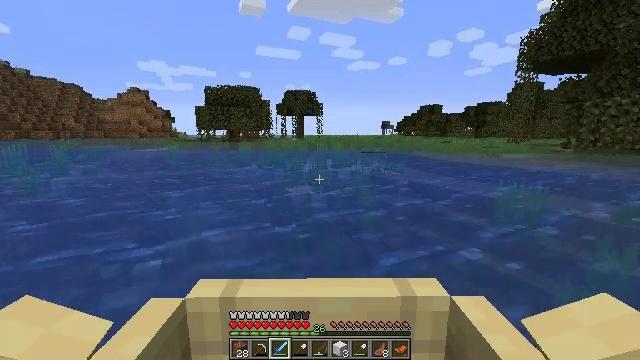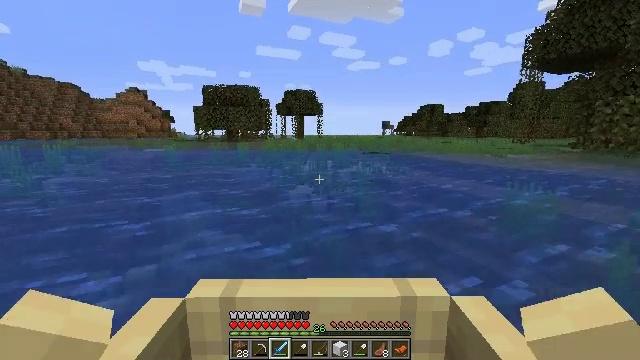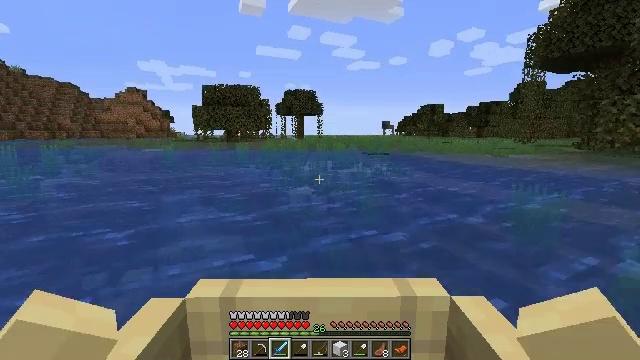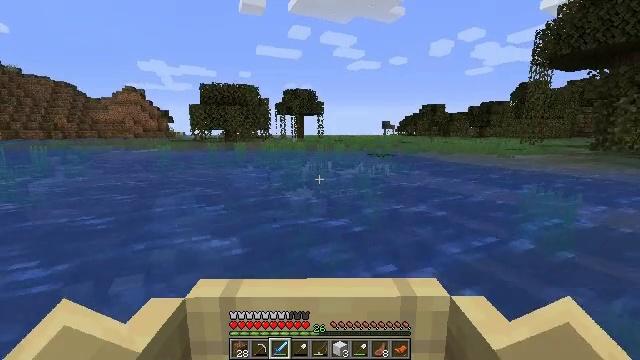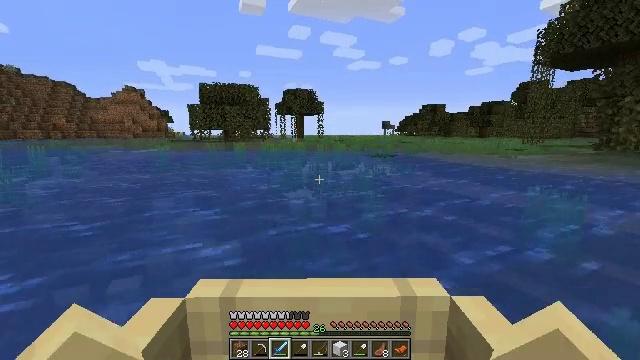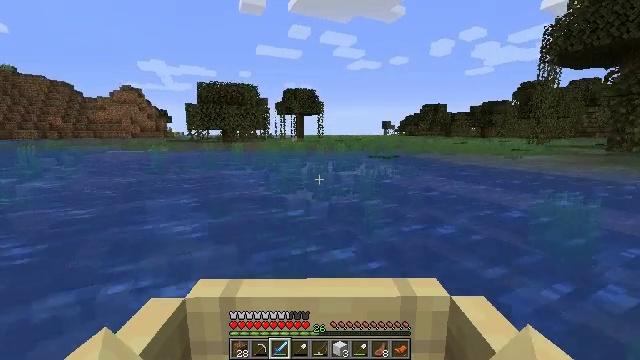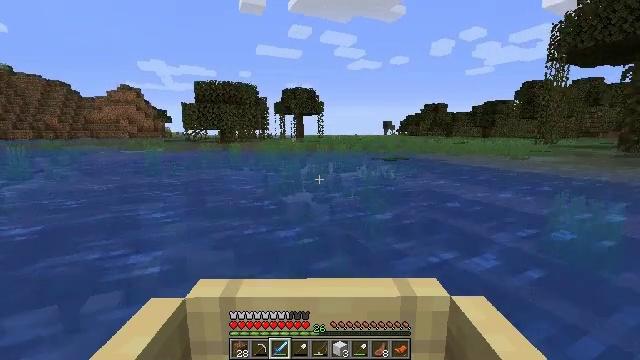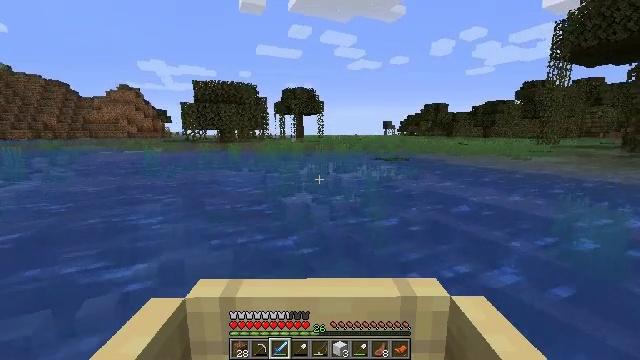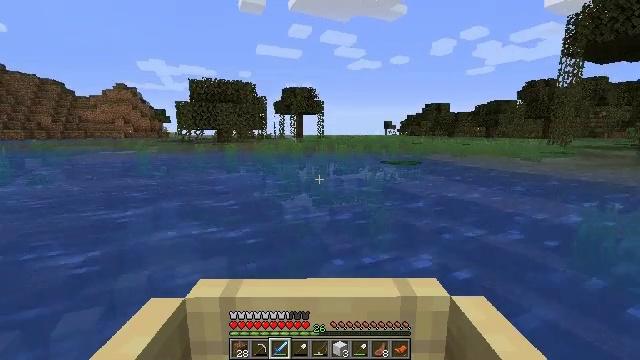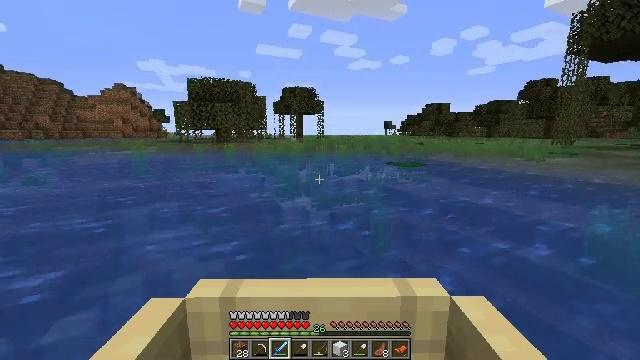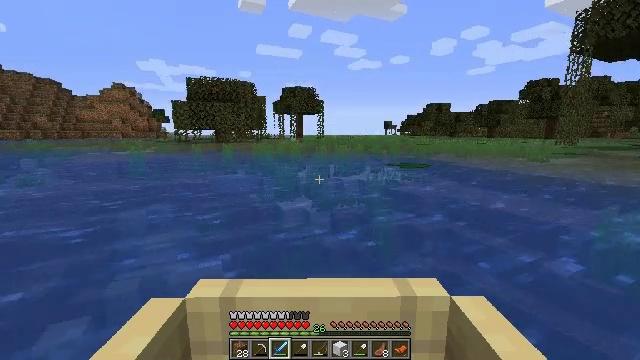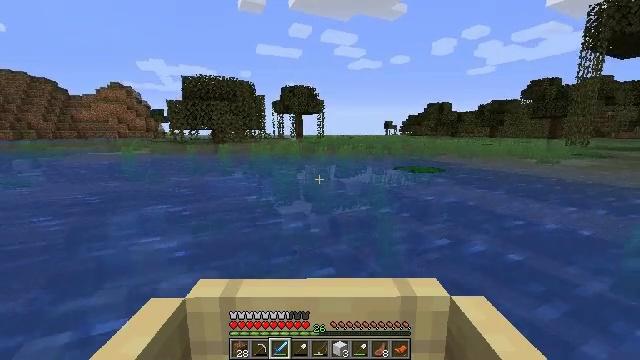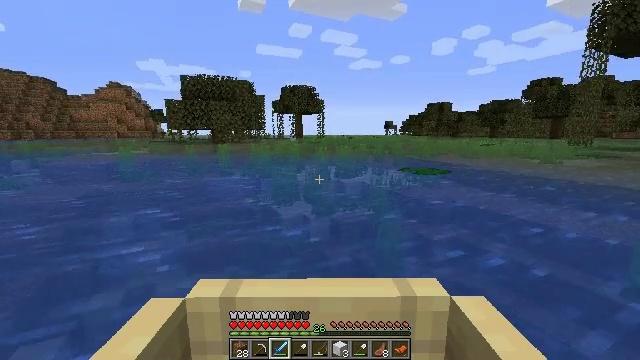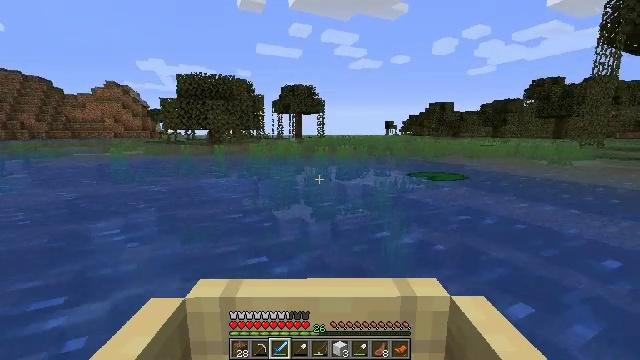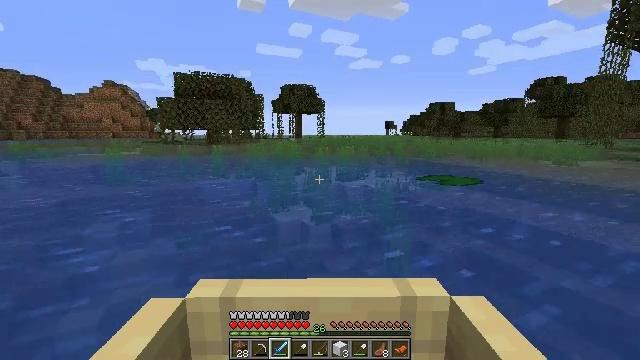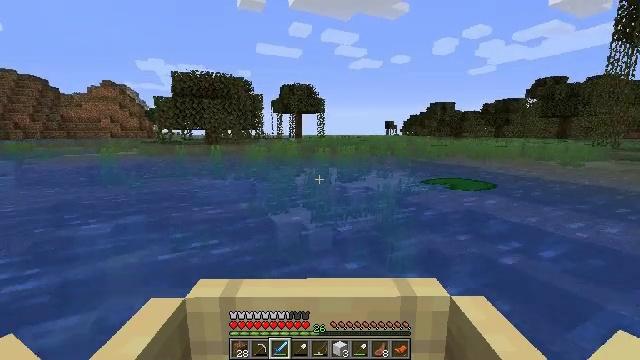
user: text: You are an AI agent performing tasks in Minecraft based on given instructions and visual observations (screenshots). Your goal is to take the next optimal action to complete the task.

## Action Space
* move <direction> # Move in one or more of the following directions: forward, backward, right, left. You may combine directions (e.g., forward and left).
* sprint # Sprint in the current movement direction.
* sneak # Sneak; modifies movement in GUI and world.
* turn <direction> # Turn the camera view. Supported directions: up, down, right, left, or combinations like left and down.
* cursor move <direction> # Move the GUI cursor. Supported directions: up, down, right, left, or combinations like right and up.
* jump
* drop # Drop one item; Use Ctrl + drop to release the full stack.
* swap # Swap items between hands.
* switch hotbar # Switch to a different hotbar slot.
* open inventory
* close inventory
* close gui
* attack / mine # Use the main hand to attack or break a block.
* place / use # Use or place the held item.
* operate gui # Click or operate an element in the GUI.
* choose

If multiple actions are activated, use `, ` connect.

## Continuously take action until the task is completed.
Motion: motion action
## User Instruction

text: Drop a lily pad.
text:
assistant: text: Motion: move forward
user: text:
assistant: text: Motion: move forward
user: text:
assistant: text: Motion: move forward
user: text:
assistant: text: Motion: move forward
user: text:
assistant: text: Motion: move forward
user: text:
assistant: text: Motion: move forward
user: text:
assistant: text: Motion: move forward
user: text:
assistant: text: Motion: move forward
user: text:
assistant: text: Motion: move forward
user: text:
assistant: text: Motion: move forward
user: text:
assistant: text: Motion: move forward
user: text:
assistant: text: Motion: move forward
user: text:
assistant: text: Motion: move forward
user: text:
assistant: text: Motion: move forward
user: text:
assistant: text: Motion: move forward
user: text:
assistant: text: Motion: move forward, turn right
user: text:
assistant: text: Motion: move forward
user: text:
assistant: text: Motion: move forward
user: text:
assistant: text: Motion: move forward, turn right and down
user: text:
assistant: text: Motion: move forward, turn right and down
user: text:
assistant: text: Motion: move forward, turn right and down
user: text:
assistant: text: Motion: move forward, turn right and down
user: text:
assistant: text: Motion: move forward
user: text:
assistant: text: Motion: move forward
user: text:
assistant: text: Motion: move forward
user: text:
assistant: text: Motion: move forward
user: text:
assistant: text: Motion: move forward
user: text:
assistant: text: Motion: move forward
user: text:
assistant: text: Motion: move forward
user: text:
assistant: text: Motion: move forward